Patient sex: F
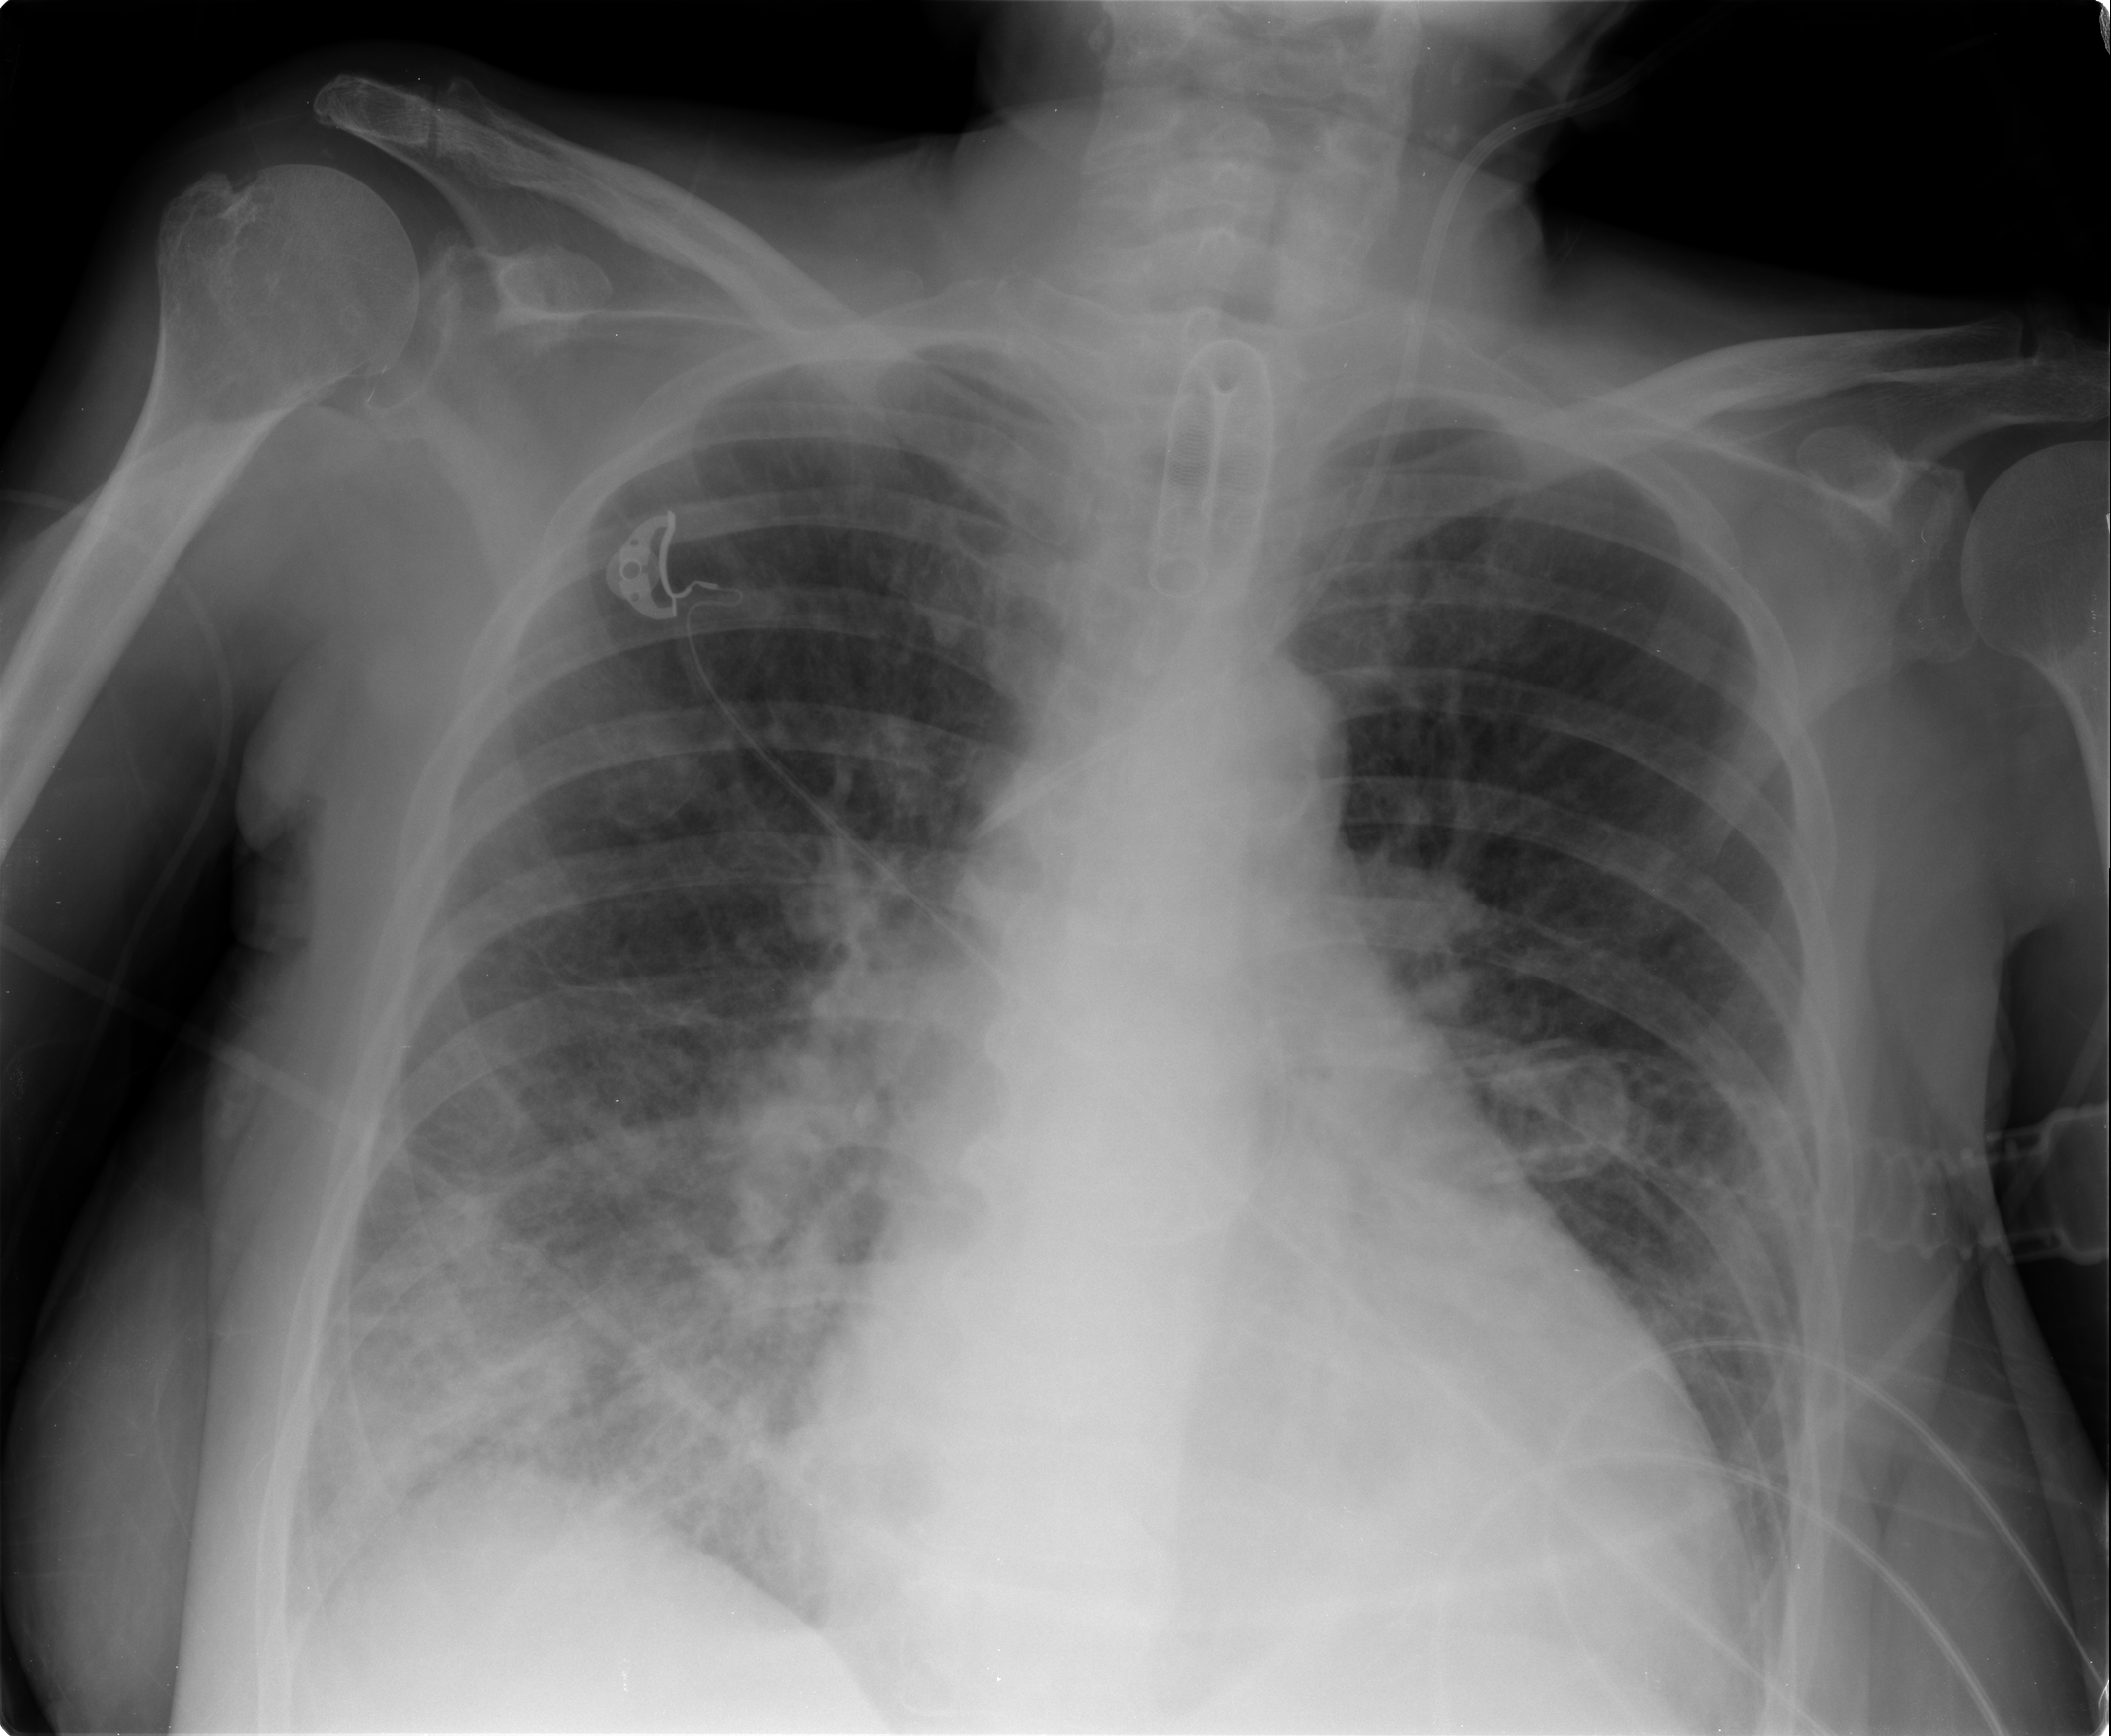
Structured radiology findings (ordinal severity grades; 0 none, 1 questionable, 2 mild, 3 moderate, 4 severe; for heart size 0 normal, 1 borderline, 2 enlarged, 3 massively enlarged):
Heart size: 2
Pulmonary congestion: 0
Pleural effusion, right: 1
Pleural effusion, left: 0
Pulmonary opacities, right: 3
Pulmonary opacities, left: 0
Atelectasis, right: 2
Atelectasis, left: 2